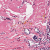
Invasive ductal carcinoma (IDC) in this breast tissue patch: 0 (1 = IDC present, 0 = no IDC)